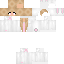
A female human skin with pale skin, wearing blonde long hair dressed in a white robe top and white pants, featuring a closed mouth.